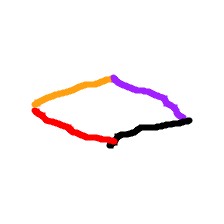
Shape: rhombus